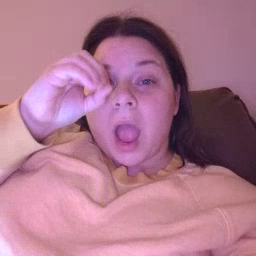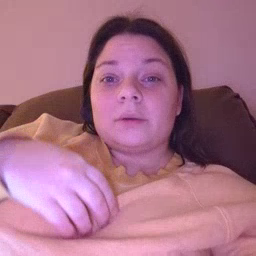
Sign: owl